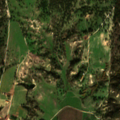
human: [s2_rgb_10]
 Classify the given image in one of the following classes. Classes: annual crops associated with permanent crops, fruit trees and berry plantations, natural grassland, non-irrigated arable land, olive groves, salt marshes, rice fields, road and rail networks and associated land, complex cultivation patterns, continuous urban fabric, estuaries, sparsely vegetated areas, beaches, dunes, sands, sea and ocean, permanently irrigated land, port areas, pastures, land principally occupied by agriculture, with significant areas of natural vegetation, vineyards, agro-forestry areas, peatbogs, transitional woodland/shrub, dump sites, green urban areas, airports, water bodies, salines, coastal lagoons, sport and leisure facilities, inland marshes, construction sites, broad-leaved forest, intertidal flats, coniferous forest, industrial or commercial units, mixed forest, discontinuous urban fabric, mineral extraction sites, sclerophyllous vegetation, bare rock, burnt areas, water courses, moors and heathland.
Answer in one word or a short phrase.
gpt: rice fields, agro-forestry areas, broad-leaved forest, mixed forest, transitional woodland/shrub